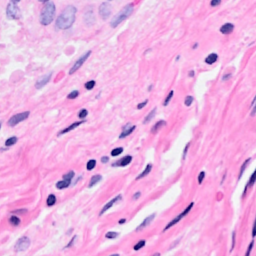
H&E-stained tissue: Breast